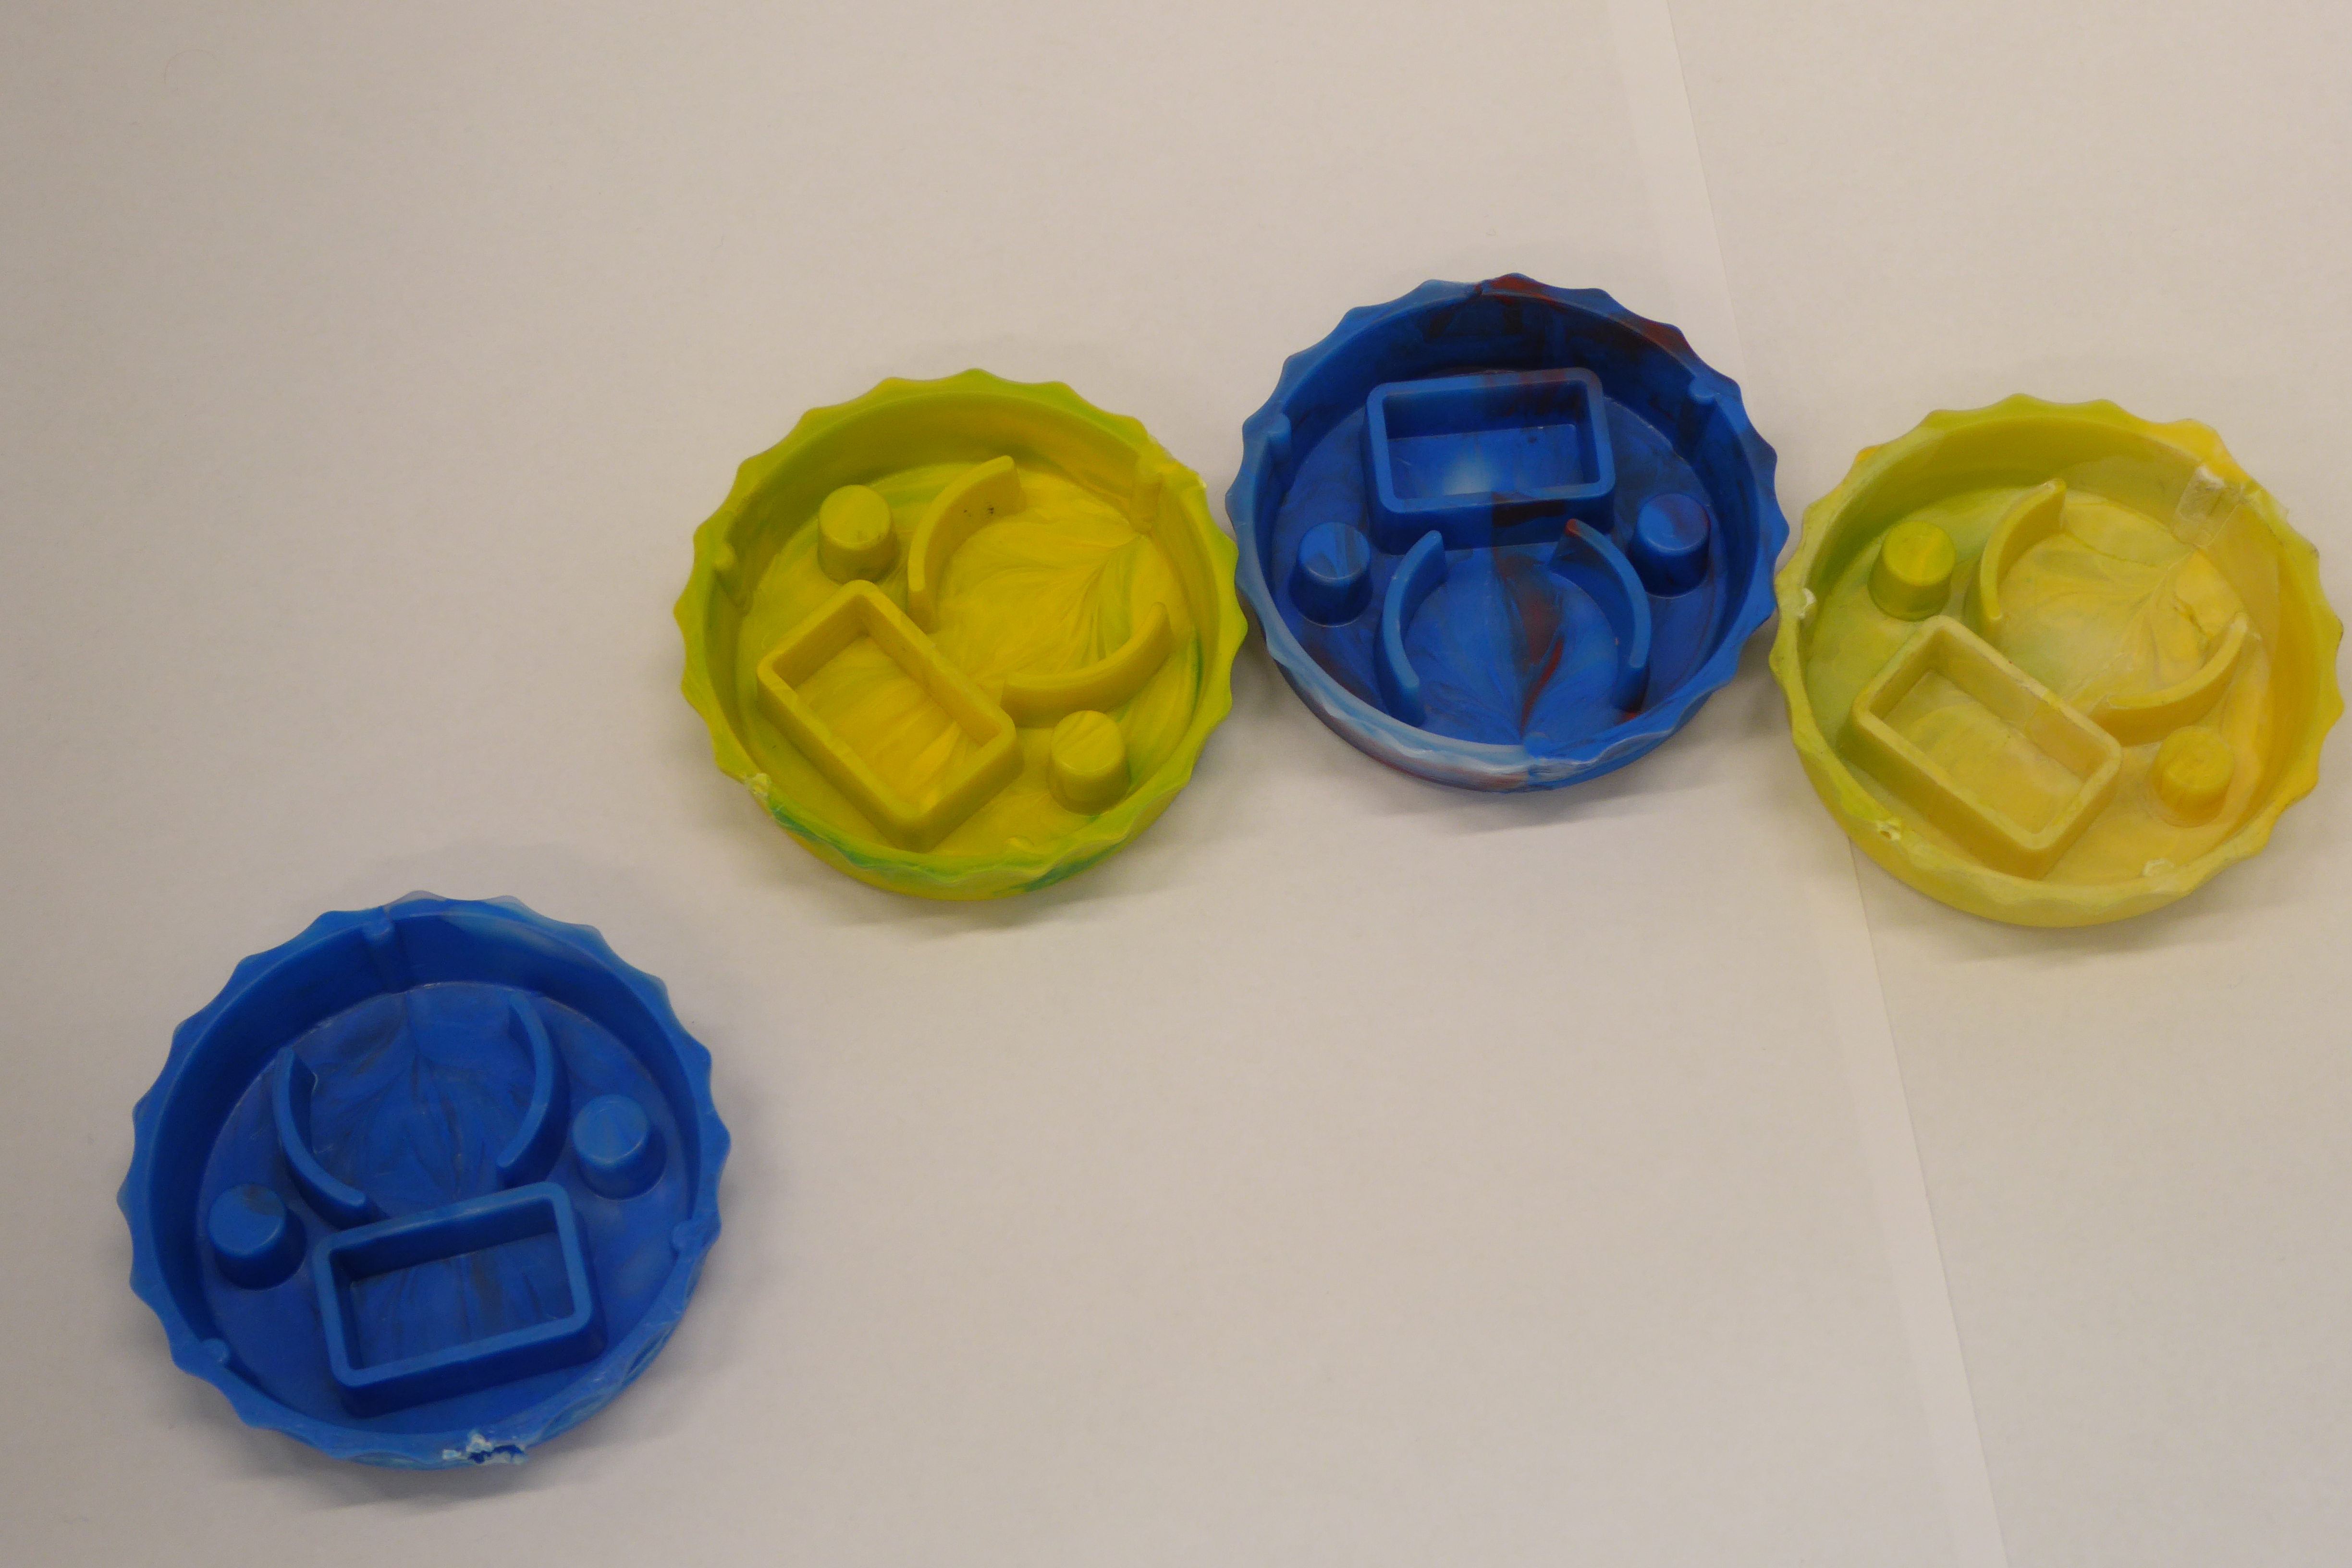
Label: Bottle Opener - Cover